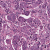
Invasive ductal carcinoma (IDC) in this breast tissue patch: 1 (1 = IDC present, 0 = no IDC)